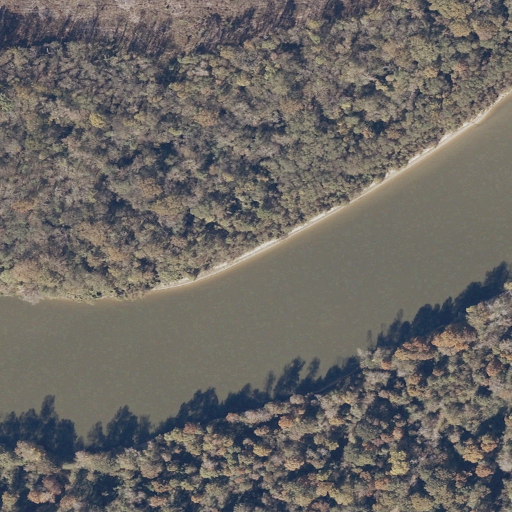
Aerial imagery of bar in Alabama named Whites Bar containing woody wetlands, open water, grassland, and mixed forest